Field crop: maize
Growth stage: 2
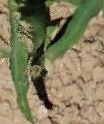
Species: maize